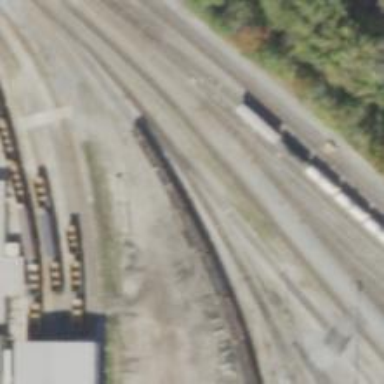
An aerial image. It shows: Abandoned railway yard.